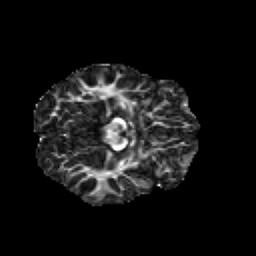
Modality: FA
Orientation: axial
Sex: male
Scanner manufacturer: siemens
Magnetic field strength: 3 T
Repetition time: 5 s
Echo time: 0.071 s